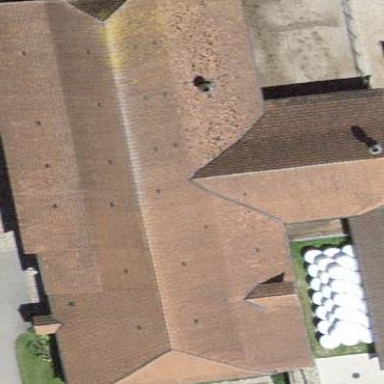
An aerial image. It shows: Farm building.